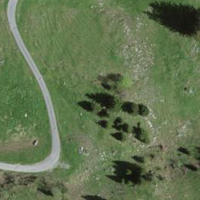
EUNIS habitat code: 23
Species observed at this site:
Caltha palustris